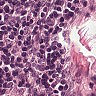
Metastatic tissue present: no